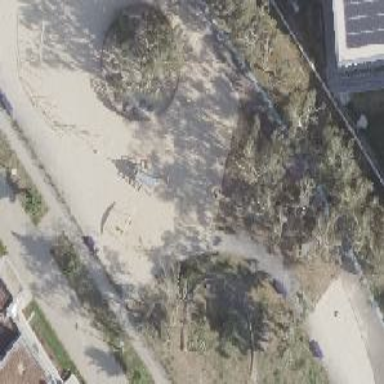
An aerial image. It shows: Playground featuring climbing frame.